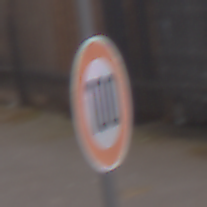
Verkehrszeichen: Geschwindigkeit100
Umgebung: Outdoor, Urban
Tageszeit: MorningAfternoon
Wetter: Overcast
Licht: Natural
Jahreszeit: NotSpecified
Kontrast: LowContrast